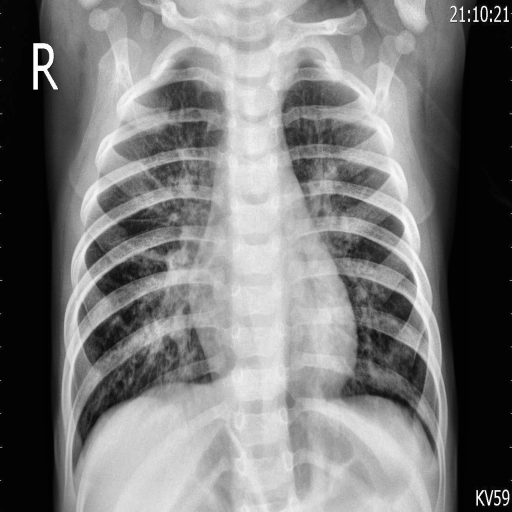
Finding: PNEUMONIA